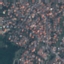
Label: Residential